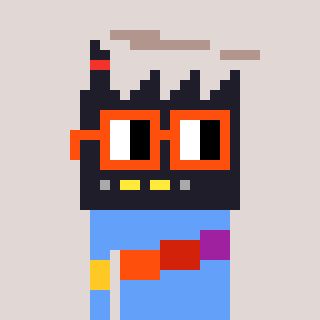
a pixel art character with square orange glasses, a factory-shaped head and a blue-colored body on a warm background